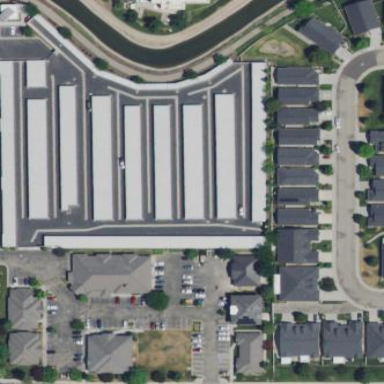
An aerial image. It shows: Storage rental shop.